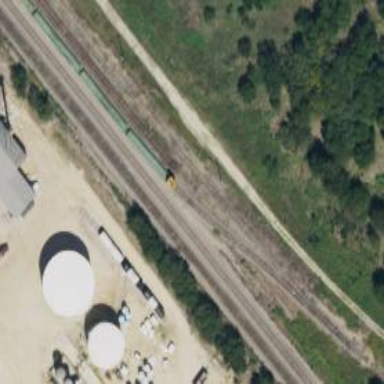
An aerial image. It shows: Railway spur service.